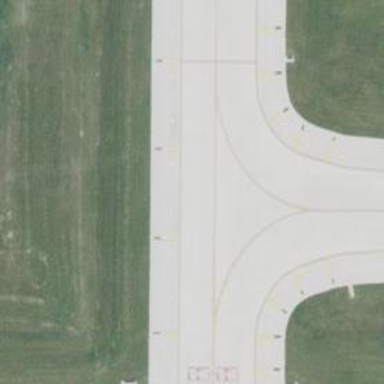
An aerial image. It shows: View of taxiway at the airport.